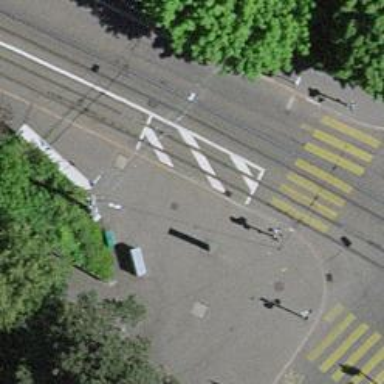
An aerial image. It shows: Tram stop for public transport.